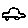
Label: car